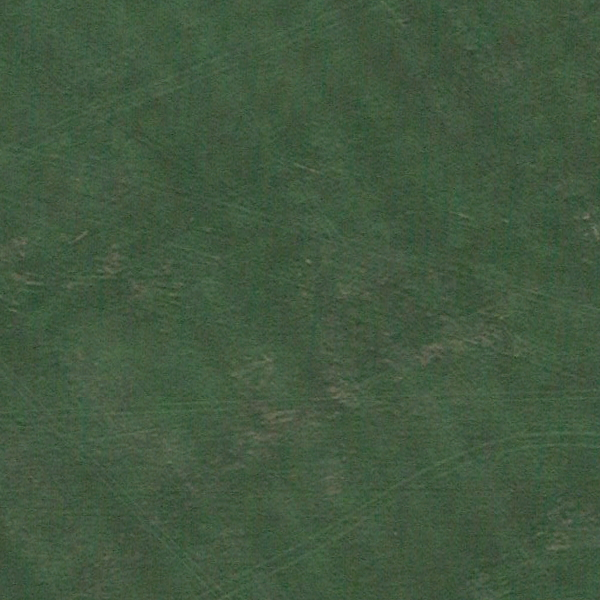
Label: Meadow